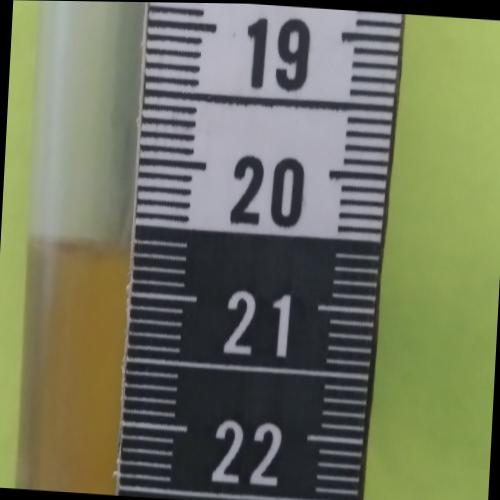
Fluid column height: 20.7 cm